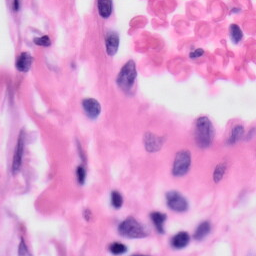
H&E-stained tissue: Skin